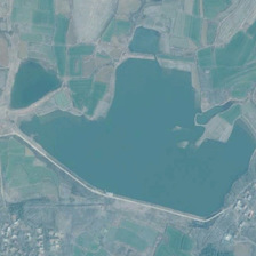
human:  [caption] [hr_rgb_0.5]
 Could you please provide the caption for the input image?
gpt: Thunderstorms are unusual for many agricultural areas.

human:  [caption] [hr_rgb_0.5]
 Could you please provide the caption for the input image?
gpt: The fog shrouds this irregular blue pond which is surrounded by many farmland.

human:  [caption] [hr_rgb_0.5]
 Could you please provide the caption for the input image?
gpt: this irregular blue lake surrounded by many farmland.

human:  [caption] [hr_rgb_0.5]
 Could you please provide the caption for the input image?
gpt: Mist enveloped the irregular blue pond, surrounded by a lot of farmland.

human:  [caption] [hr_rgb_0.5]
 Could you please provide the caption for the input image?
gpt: This jagged blue lagoon surrounded by many lands.